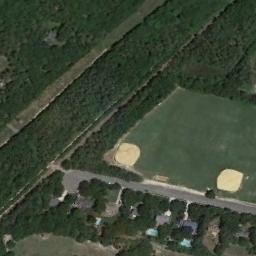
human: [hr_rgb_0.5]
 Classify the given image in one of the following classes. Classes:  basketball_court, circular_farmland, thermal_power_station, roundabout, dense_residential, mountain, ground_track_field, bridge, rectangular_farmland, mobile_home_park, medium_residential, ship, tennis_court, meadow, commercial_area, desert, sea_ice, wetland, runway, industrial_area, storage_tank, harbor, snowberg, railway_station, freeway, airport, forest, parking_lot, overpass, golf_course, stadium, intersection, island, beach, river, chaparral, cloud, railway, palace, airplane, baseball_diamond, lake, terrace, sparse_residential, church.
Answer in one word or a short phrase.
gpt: baseball_diamond